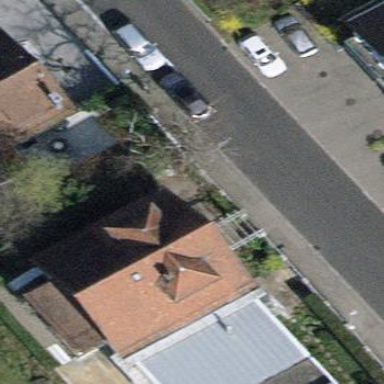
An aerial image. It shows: The building has gabled roof oriented across.